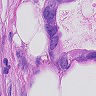
Metastatic tissue present: yes